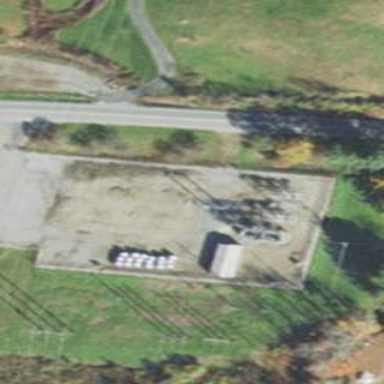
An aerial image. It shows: Outdoor distribution substation.